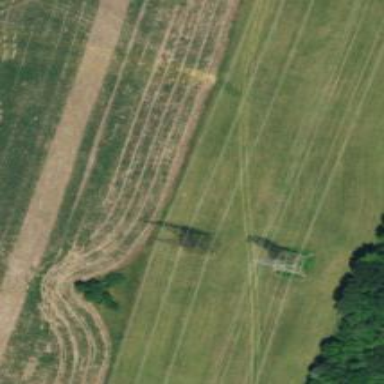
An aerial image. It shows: Power tower.